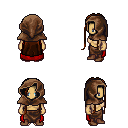
a pixel art fantasy rpg character, female body template, human, tanned skin, red cape, robe skirt, brown extra-long hairstyle, cloth hood, brown shoes, four views (front, back, left, right), 2x2 character sprite sheet, small pixel art, hard edges, no anti-aliasing